Question: I'm trying to do a simple thing in HTML and CSS but for some reason it doesn't work good in Firefox.
This is the code:
'''
<!DOCTYPE html>
<html>
<head>
<style type="text/css">
#list{
width:100%;
min-height:27px;
position:absolute;
}
.listBTN{
width:20px;
height:20px;
background:url(list.png) no-repeat center center;
float:left;
}
</style>
</head>
<body>
<div id="list">
<div class="listBTN"></div>
<div class="listBTN"></div>
<div class="listBTN"></div>
</div>
</body>
</html>
'''
The problem:

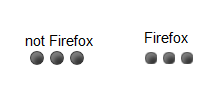
Answer: That looks like a browser zoom issue. Make sure your Firefox isn't zoomed out: hit + to reset it to 100%.